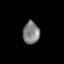
Tissue: skin
Cell type: Epithelial cells
Senescence score: 0.2052
Nuclear area (px): 368
Mean DAPI intensity: 127.649